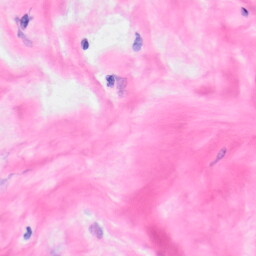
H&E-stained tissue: Kidney